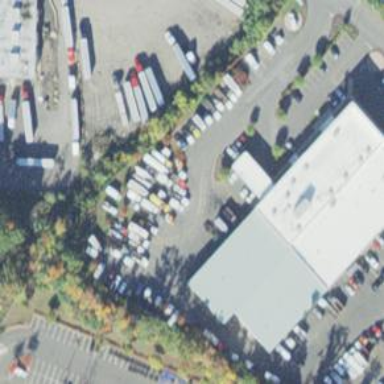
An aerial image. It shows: Building that houses car shop.